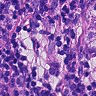
Metastatic tissue present: yes